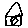
Label: house